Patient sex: F
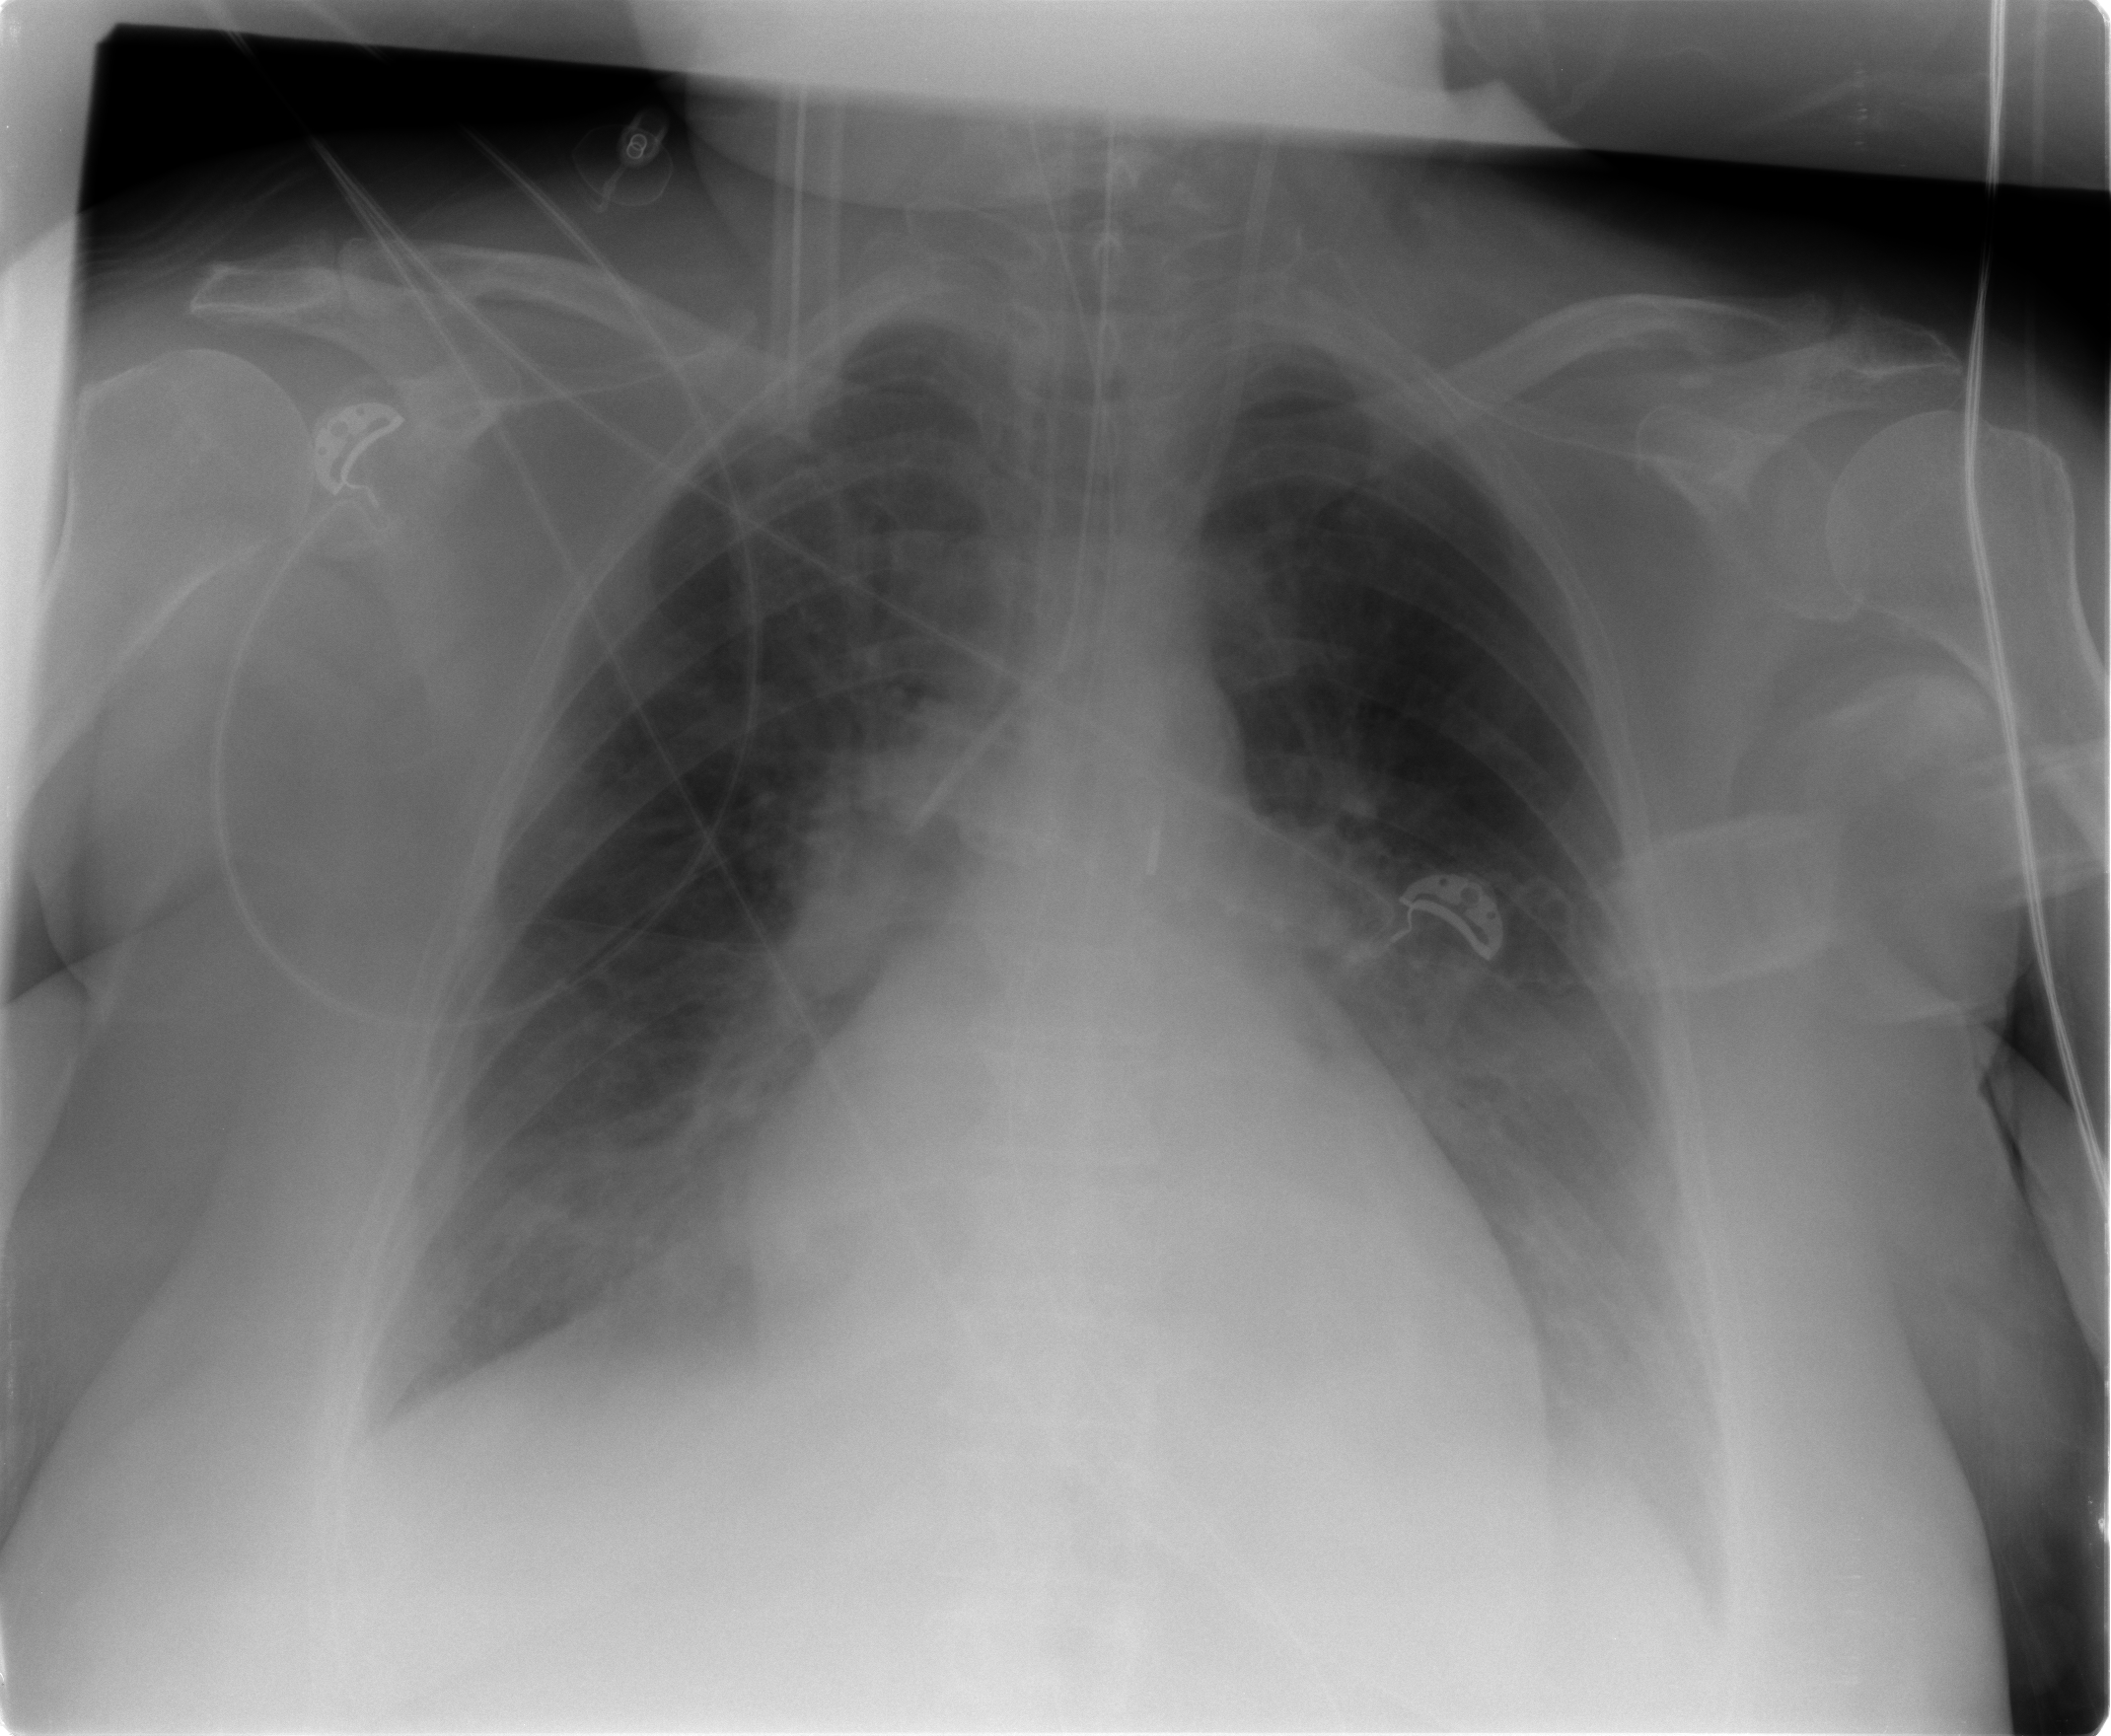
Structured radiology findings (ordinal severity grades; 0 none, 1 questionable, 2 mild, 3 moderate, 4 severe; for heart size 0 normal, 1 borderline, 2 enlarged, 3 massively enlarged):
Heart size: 2
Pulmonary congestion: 1
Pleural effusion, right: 2
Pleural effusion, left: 2
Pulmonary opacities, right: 1
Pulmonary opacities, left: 1
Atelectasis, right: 2
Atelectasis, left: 2